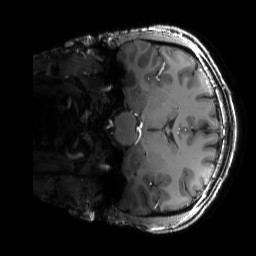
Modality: T1w
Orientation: coronal
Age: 23
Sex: male
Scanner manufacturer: siemens
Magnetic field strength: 6.98 T
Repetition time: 3 s
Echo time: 0.00388 s